Question: I am trying to center a selected item in a ListView inside a ScrollViewer and struggling to calculate the vertical offset that I should be setting the ScrollViewer relative to the ListView.
The following links set me on the right track, but because of the limitation of the WinRT API, was not able to use them:
- <URL>
The desired effect is as follows:

This is a sample setup in my XAML:
'''
<ScrollViewer x:Name="MyScrollViewer">
<ListView x:Name="MyView" VerticalAlignment="Center"
SelectionChanged="Selector_OnSelectionChanged">
<ListView.ItemTemplate>
<DataTemplate>
<Grid Width="80" Height="80" Margin="0">
<TextBlock Text="{Binding}" />
</Grid>
</DataTemplate>
</ListView.ItemTemplate>
<ListView.Items>
<x:String>1</x:String>
<x:String>2</x:String>
<x:String>3</x:String>
<x:String>4</x:String>
<x:String>5</x:String>
<x:String>6</x:String>
<x:String>7</x:String>
<x:String>8</x:String>
<x:String>9</x:String>
</ListView.Items>
</ListView>
</ScrollViewer>
'''
Knowing the index of the selected item, how do I calculate the vertical offset that I can use in my method:
'''
private void Selector_OnSelectionChanged(object sender, SelectionChangedEventArgs e)
{
double maxVerticalOffset = MyScrollViewer.ExtentHeight - MyScrollViewer.ViewportHeight;
int selectedItemIndex = MyView.SelectedIndex;
double verticalOffset = ...
MyScrollViewer.ChangeView(null, verticalOffset, null);
}
'''
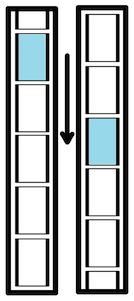
Answer: Try <URL> first to scroll the container of the item into view and work around it being possibly virtualized out of the UI. Then use
<URL> to get the container of the item and then the 'VisualTreeHelper' to get its position relative to the 'ScrollViewer'. Then scroll the scrollviewer by the calculated offset.
*EDIT - Example positioning logic:
Get the <URL>' extension method that wraps some calls to the 'VisualTreeHelper'.
'''
<Page
x:Class="ListViewItemCentering.MainPage"
xmlns="http://schemas.microsoft.com/winfx/2006/xaml/presentation"
xmlns:x="http://schemas.microsoft.com/winfx/2006/xaml"
xmlns:local="using:ListViewItemCentering"
xmlns:d="http://schemas.microsoft.com/expression/blend/2008"
xmlns:mc="http://schemas.openxmlformats.org/markup-compatibility/2006"
mc:Ignorable="d">
<Grid
Background="{ThemeResource ApplicationPageBackgroundThemeBrush}">
<ListView
x:Name="listView">
<ListView.ItemTemplate>
<DataTemplate>
<Border
Width="400"
Height="100">
<ContentControl
Content="{Binding}"
FontSize="48"
Padding="20,10"/>
</Border>
</DataTemplate>
</ListView.ItemTemplate>
</ListView>
<Button
Content="Skip"
Width="200"
Height="100"
HorizontalAlignment="Right"
VerticalAlignment="Bottom"
Click="ButtonBase_OnClick"/>
</Grid>
</Page>
'''
'''
using System;
using System.Collections.Generic;
using System.Linq;
using System.Threading.Tasks;
using Windows.Foundation;
using Windows.UI.Xaml;
using Windows.UI.Xaml.Controls;
using WinRTXamlToolkit.Controls.Extensions;
namespace ListViewItemCentering
{
/// <summary>
/// An empty page that can be used on its own or navigated to within a Frame.
/// </summary>
public sealed partial class MainPage : Page
{
private Random random = new Random();
public MainPage()
{
this.InitializeComponent();
this.listView.ItemsSource = Enumerable.Range(1, 1000);
this.listView.SelectionChanged += OnListViewSelectionChanged;
}
private async void OnListViewSelectionChanged(object sender, SelectionChangedEventArgs selectionChangedEventArgs)
{
if (listView.SelectedItem == null)
{
return;
}
var item = listView.SelectedItem;
// Calculations relative to screen or ListView
var listViewItem = (FrameworkElement)listView.ContainerFromItem(item);
if (listViewItem == null)
{
listView.ScrollIntoView(item);
}
while (listViewItem == null)
{
await Task.Delay(1); // wait for scrolling to complete - it takes a moment
listViewItem = (FrameworkElement)listView.ContainerFromItem(item);
}
var topLeft =
listViewItem
.TransformToVisual(listView)
.TransformPoint(new Point()).Y;
var lvih = listViewItem.ActualHeight;
var lvh = listView.ActualHeight;
var desiredTopLeft = (lvh - lvih) / 2.0;
var desiredDelta = topLeft - desiredTopLeft;
// Calculations relative to the ScrollViewer within the ListView
var scrollViewer = listView.GetFirstDescendantOfType<ScrollViewer>();
var currentOffset = scrollViewer.VerticalOffset;
var desiredOffset = currentOffset + desiredDelta;
scrollViewer.ScrollToVerticalOffset(desiredOffset);
// better yet if building for Windows 8.1 to make the scrolling smoother use:
// scrollViewer.ChangeView(null, desiredOffset, null);
}
private async void ButtonBase_OnClick(object sender, RoutedEventArgs e)
{
this.listView.SelectedIndex = random.Next(0, ((IEnumerable<int>)this.listView.ItemsSource).Count());
}
}
}
'''